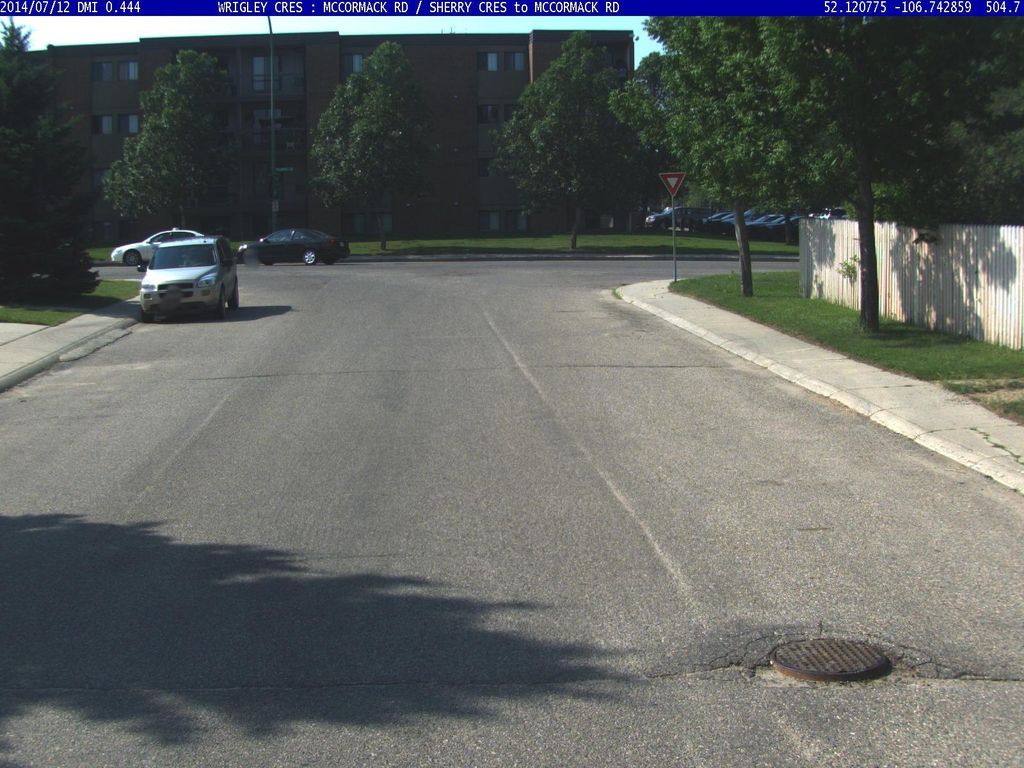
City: saskatoon